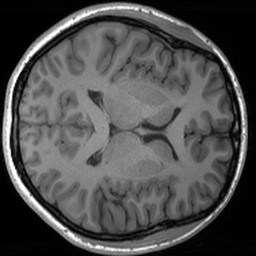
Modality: T1w
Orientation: axial
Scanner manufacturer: siemens
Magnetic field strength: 3 T
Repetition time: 1.54 s
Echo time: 0.00234 s